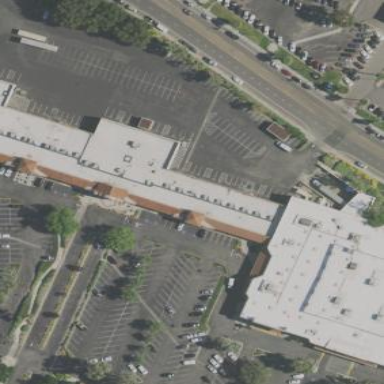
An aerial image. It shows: Building.